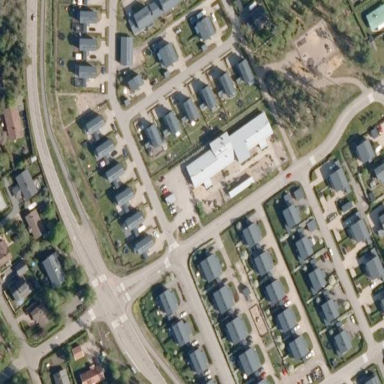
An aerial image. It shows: Kindergarten.